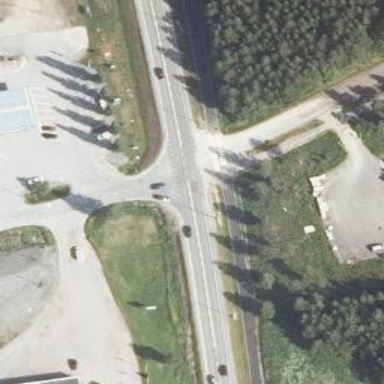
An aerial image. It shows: Uncontrolled crossing on the road.